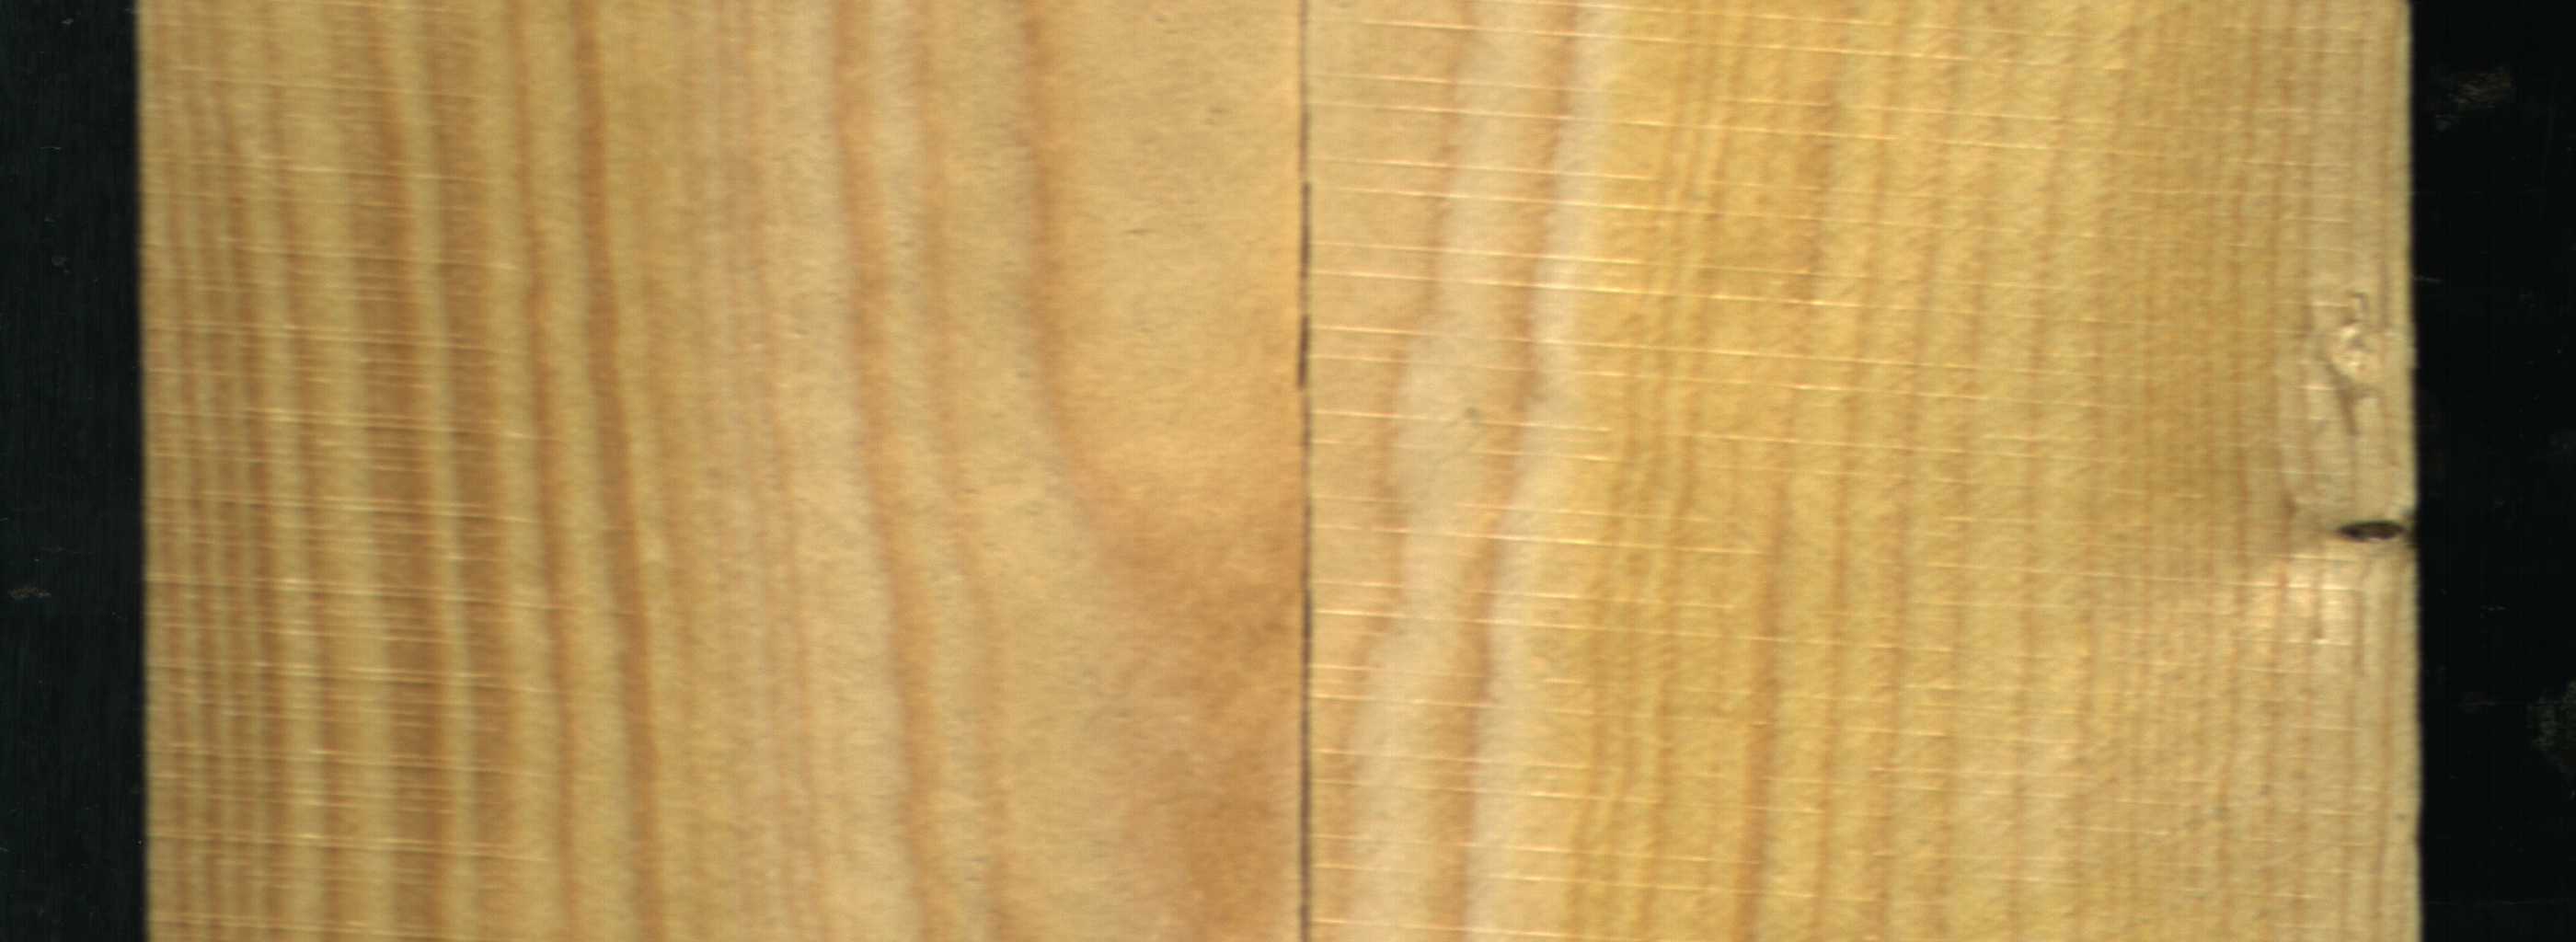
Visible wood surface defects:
Crack
Dead_Knot